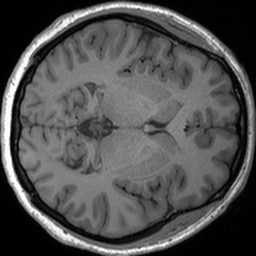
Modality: T1w
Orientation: axial
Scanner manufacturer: siemens
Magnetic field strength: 3 T
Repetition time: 1.54 s
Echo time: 0.00234 s